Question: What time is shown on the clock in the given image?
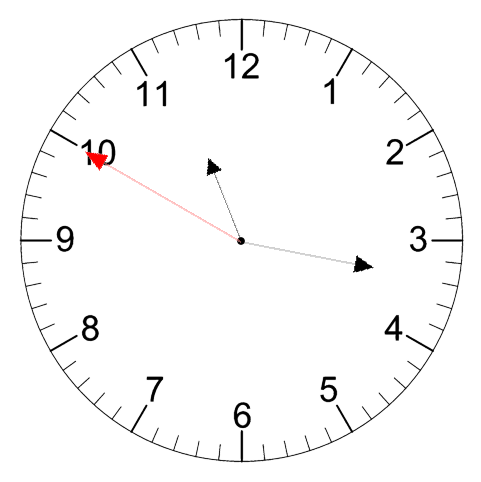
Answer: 11:16:50